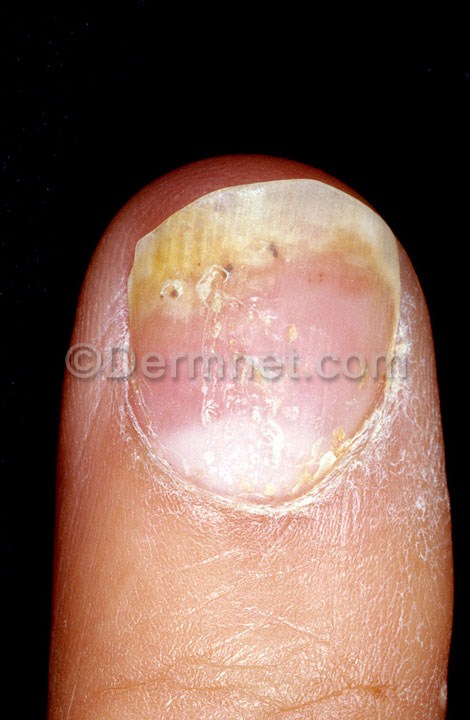
Disease: Nail Fungus and other Nail Disease